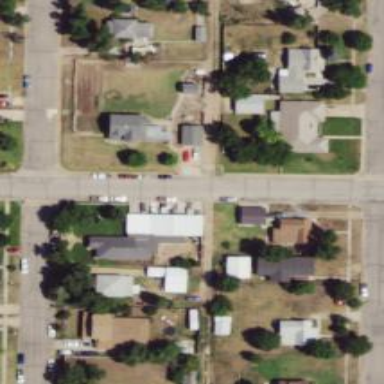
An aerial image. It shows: Alley classified as service road.